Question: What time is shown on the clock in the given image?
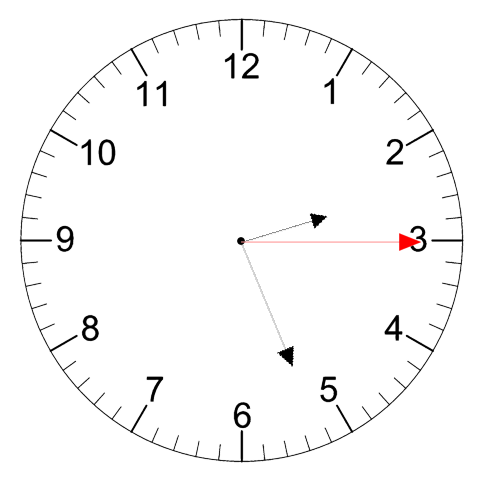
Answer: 02:26:15